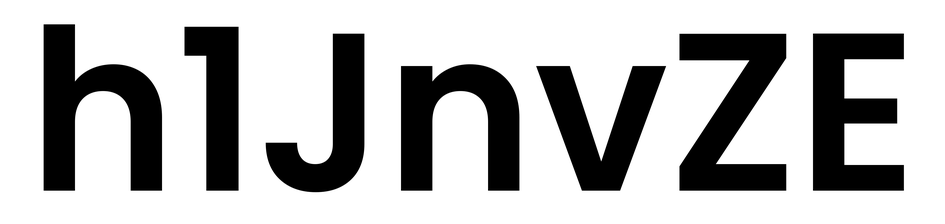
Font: Poppins-SemiBold